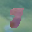
Label: 8